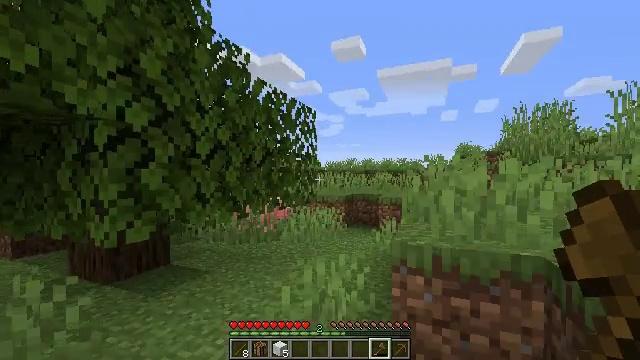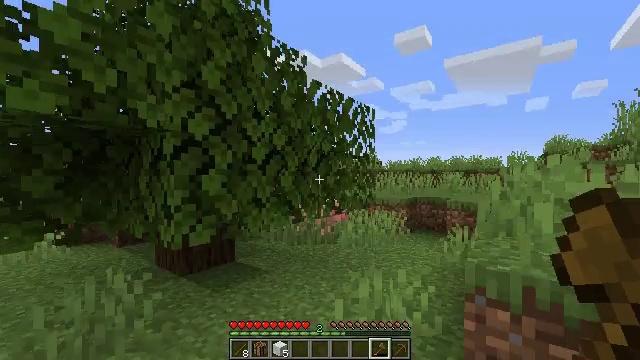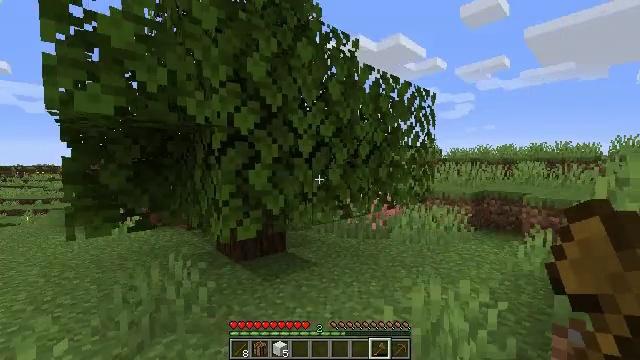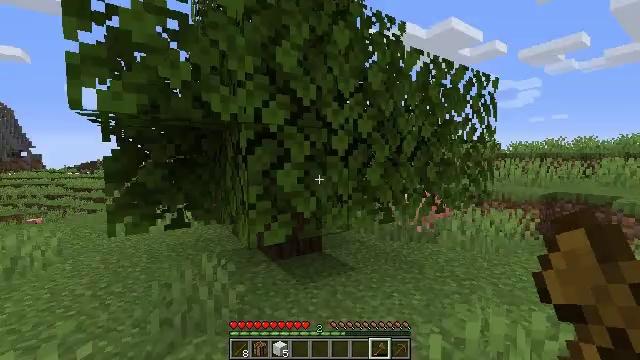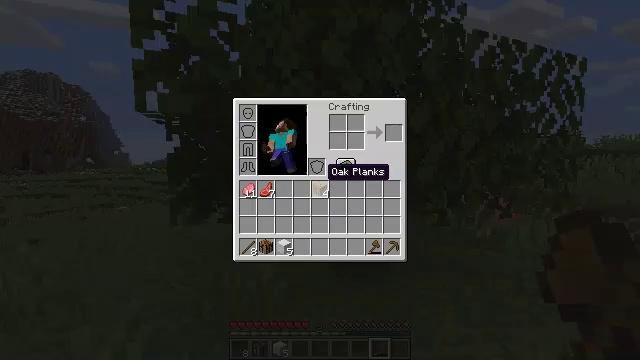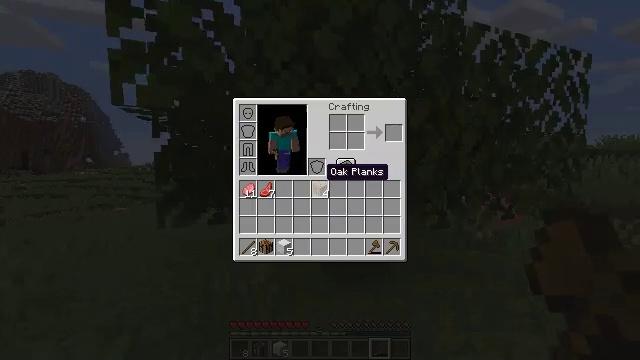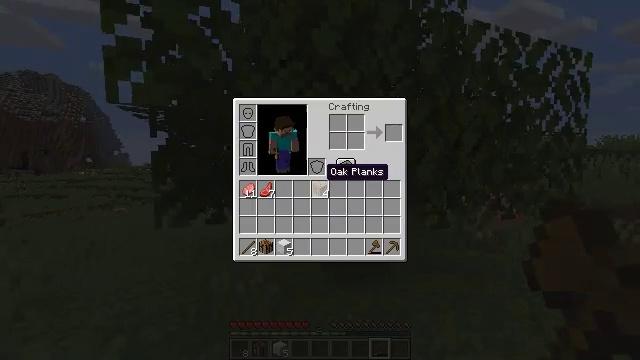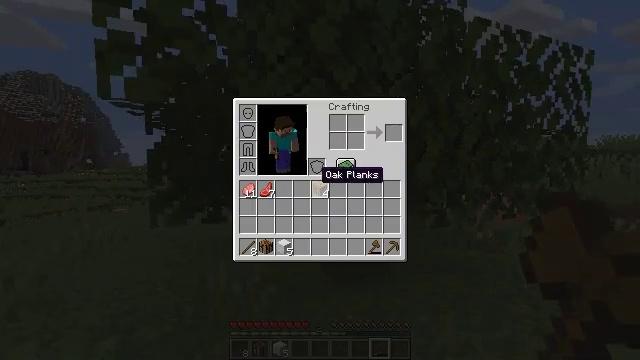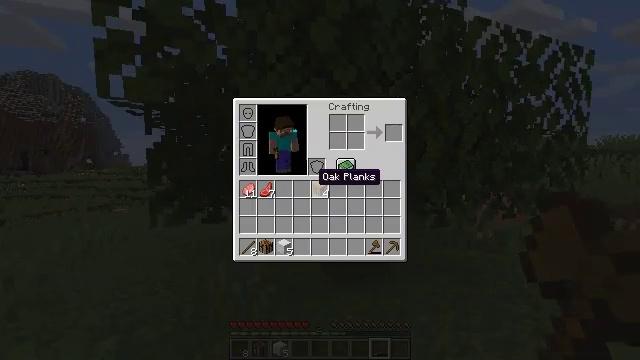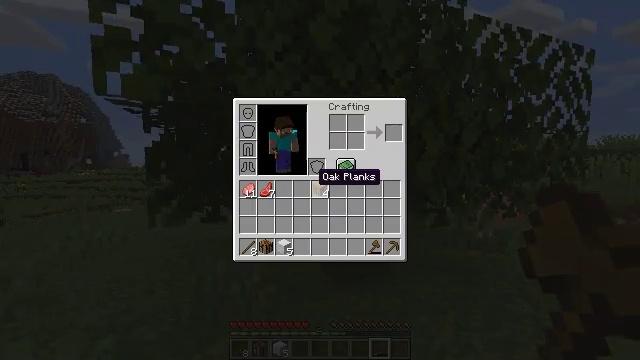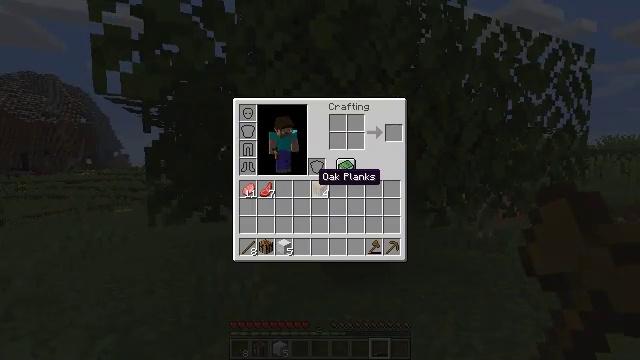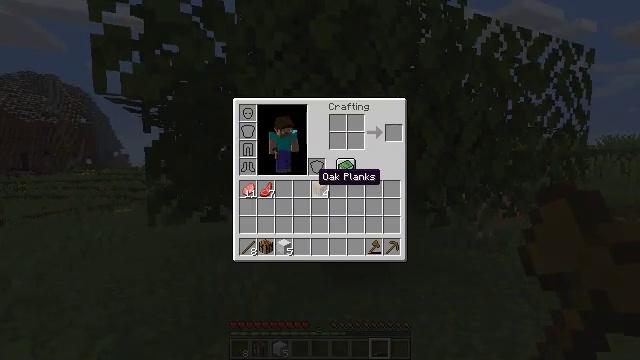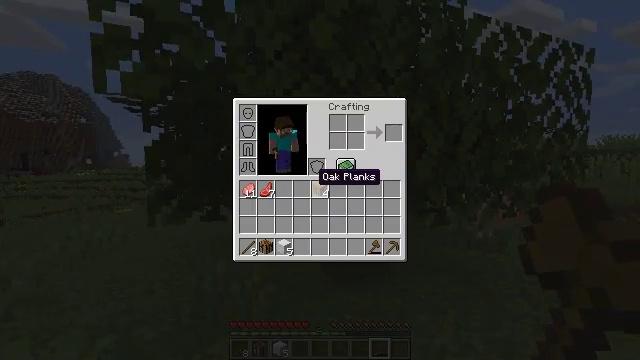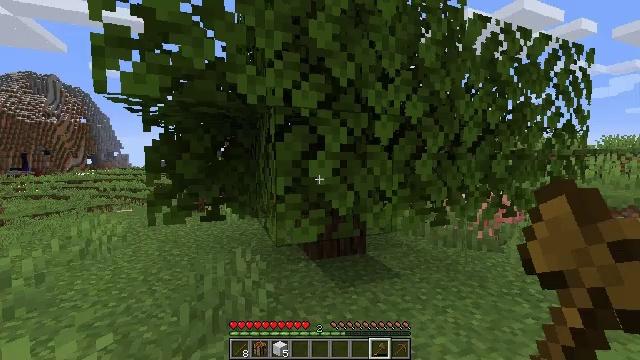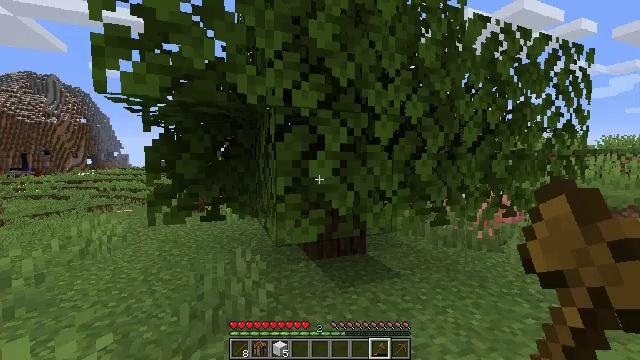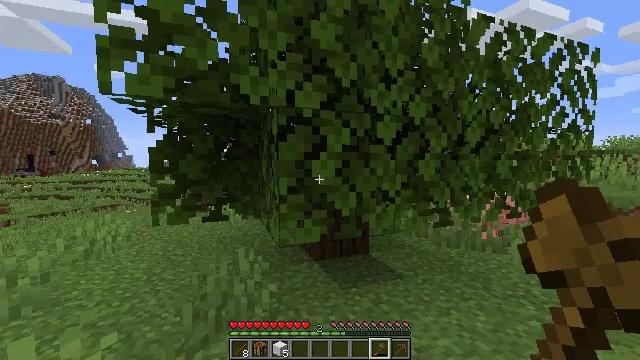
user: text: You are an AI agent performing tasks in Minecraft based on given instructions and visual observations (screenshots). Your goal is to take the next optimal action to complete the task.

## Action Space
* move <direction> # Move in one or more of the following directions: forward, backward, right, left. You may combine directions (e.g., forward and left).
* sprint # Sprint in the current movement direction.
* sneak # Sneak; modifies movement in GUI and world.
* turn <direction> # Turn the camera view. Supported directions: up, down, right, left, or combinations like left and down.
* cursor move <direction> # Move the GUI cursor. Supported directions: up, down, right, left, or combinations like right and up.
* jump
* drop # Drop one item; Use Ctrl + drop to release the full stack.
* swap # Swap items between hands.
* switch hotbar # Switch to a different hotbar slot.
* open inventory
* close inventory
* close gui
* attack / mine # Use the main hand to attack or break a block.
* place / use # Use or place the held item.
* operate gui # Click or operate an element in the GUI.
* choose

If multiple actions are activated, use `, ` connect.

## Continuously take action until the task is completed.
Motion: motion action
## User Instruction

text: Gather the chest from its place.
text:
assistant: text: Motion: move forward, turn left
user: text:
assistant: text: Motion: move forward, turn left and down
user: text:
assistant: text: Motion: move forward, turn left and down
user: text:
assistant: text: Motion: move forward, turn left, open inventory
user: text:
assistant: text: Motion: open inventory
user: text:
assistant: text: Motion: open inventory
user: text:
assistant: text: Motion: no_op
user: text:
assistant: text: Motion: no_op
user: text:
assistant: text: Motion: no_op
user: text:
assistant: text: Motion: no_op
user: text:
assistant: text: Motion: no_op
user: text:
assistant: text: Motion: no_op
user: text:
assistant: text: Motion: close inventory
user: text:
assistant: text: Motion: close inventory
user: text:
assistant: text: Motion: close inventory
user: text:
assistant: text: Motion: turn left and up, close inventory
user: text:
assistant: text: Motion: turn left
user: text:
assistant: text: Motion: move forward, turn left and down
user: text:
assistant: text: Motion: move forward
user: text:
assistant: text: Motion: no_op
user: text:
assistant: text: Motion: move forward
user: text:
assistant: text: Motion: move forward
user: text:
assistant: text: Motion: move forward
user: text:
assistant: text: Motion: move forward
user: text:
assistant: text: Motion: move forward
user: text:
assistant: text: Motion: move forward, turn left and down
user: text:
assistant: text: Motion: move forward
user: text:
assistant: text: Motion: move forward
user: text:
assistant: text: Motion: move forward
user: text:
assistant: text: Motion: move forward, turn right and down